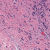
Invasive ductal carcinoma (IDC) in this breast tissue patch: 0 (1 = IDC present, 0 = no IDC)